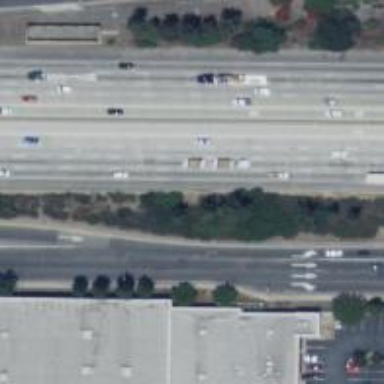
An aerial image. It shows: Motorway.